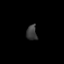
Tissue: prostate
Cell type: T cells
Senescence score: 0.7975
Nuclear area (px): 157
Mean DAPI intensity: 58.261